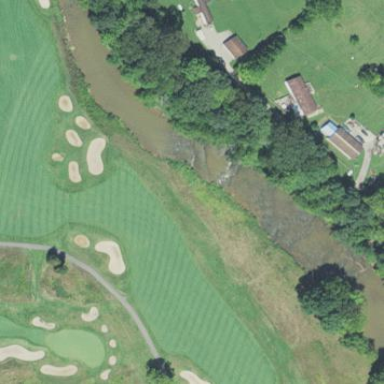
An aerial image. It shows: Area of rough grass used for golf.